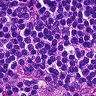
Metastatic tissue present: no